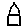
Label: house